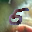
Label: 5